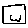
Label: square